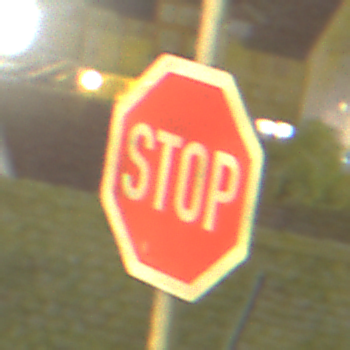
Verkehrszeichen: Stop
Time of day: Night
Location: Outdoor (Urban)
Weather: PartlyCloudy
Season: NotSpecified
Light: Artificial